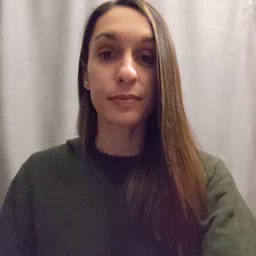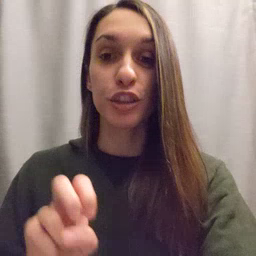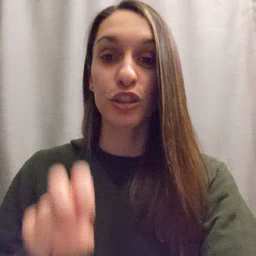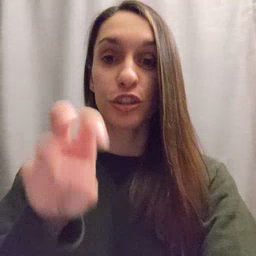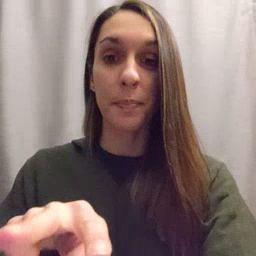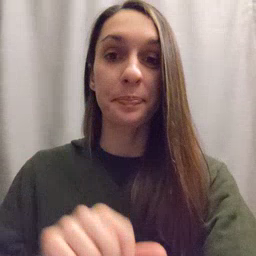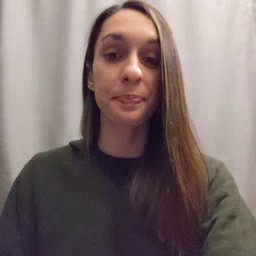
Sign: jump